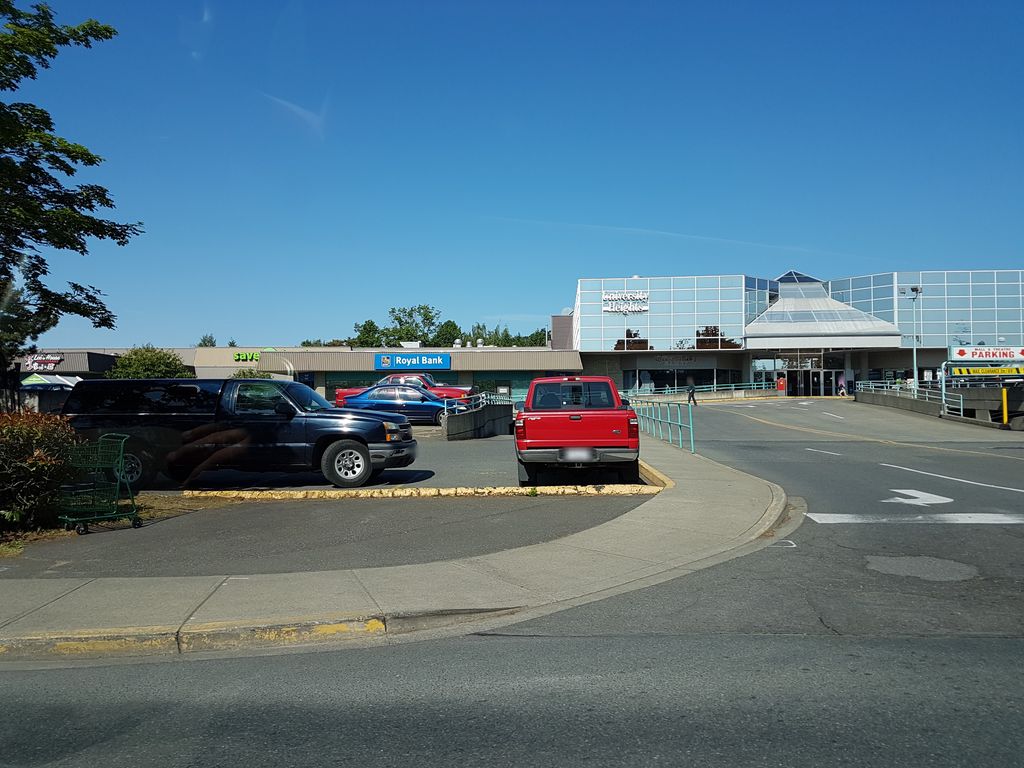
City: victoria